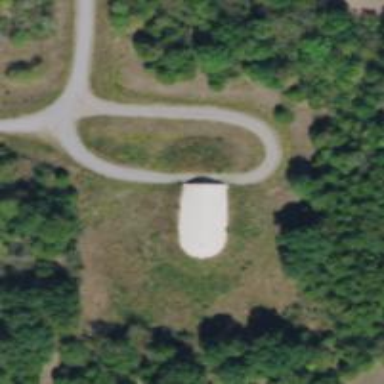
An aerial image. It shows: Military bunker for protection and defense.